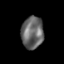
Tissue: skin
Cell type: Epithelial cells
Senescence score: 0.1658
Nuclear area (px): 695
Mean DAPI intensity: 103.476